Interaction volume radius: 5 \u00c5
Interaction volume height: 10 \u00c5
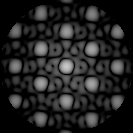
Disorder parameter: 0.08322